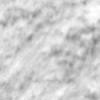
Label: no_change